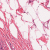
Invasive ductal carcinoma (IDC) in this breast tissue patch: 0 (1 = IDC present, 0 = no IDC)